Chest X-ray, AP view. Patient: 47 years old, sex F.
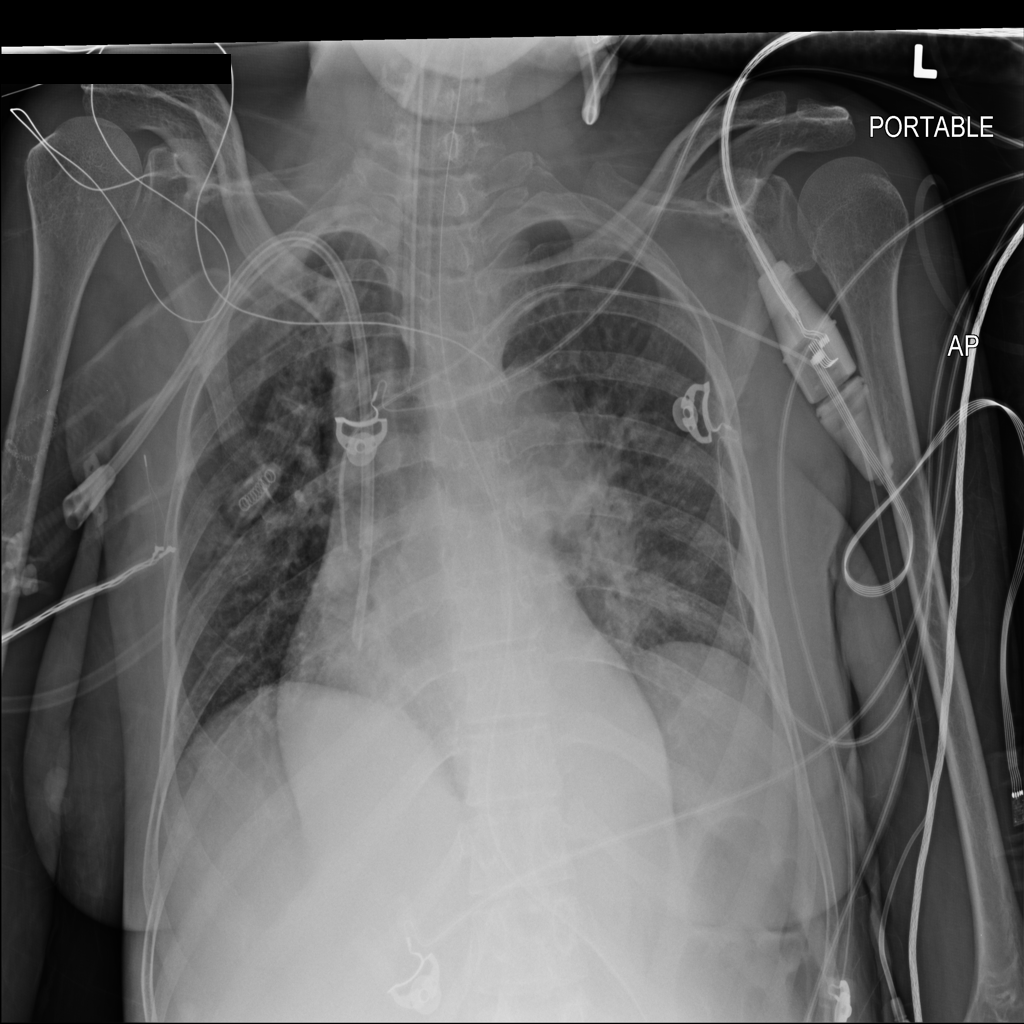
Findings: No Finding